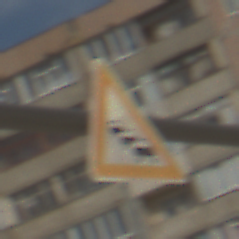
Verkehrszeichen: Stau
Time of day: MorningAfternoon
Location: Outdoor (Urban)
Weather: PartlyCloudy
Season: NotSpecified
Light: Natural